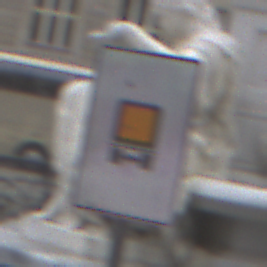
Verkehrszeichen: KennzeichnungspflichtigeFahrzeugeGefaehrlicheGueterOhnePfeilsymbol
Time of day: Midday
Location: Outdoor (Urban)
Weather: Overcast
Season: NotSpecified
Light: Natural